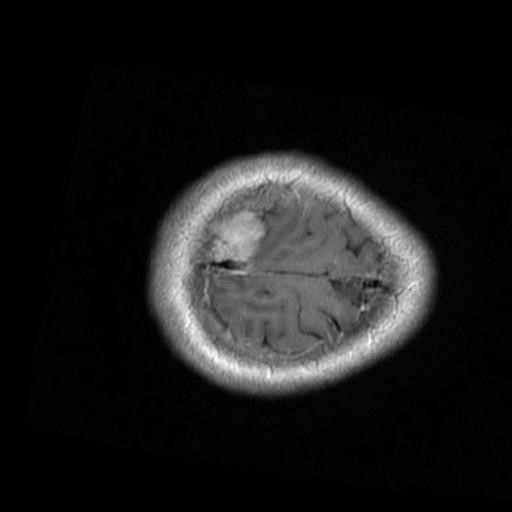
Label: brain_menin